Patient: sex F, age 75
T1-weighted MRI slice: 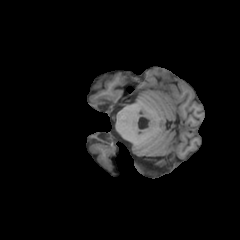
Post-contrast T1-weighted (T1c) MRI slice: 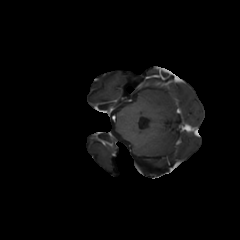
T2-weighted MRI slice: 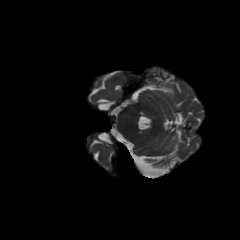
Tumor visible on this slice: no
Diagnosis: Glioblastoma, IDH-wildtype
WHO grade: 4